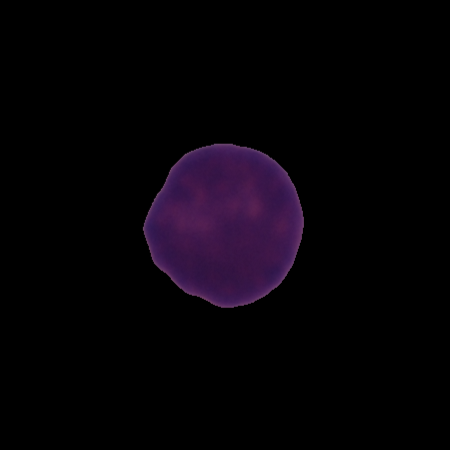
Label: healthy